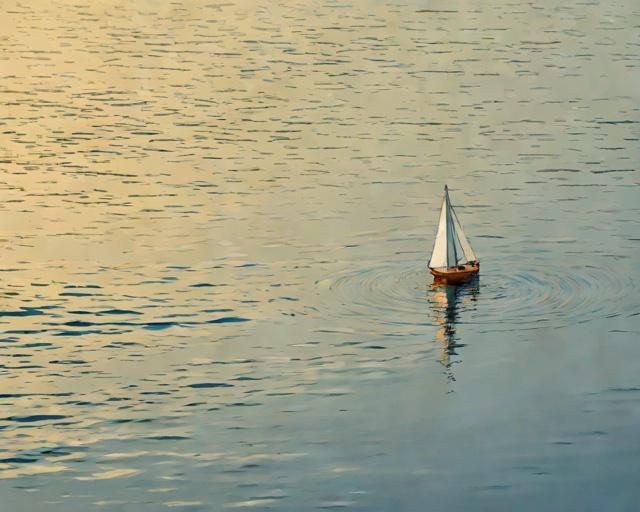
Category: New Baby